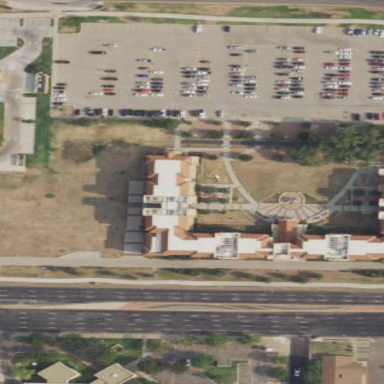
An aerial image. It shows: Dormitory building.